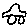
Label: car